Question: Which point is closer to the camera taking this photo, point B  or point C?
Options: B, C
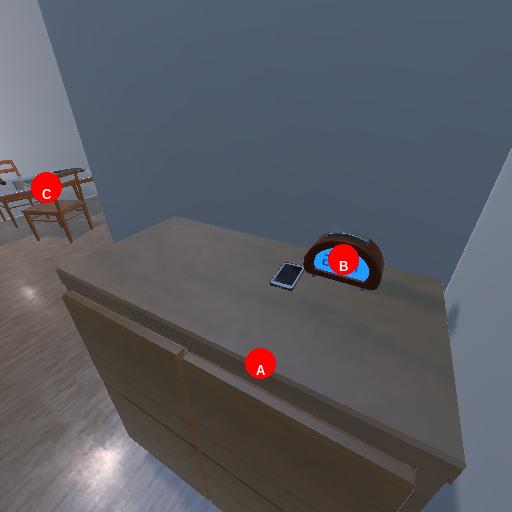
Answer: B